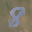
Label: 8